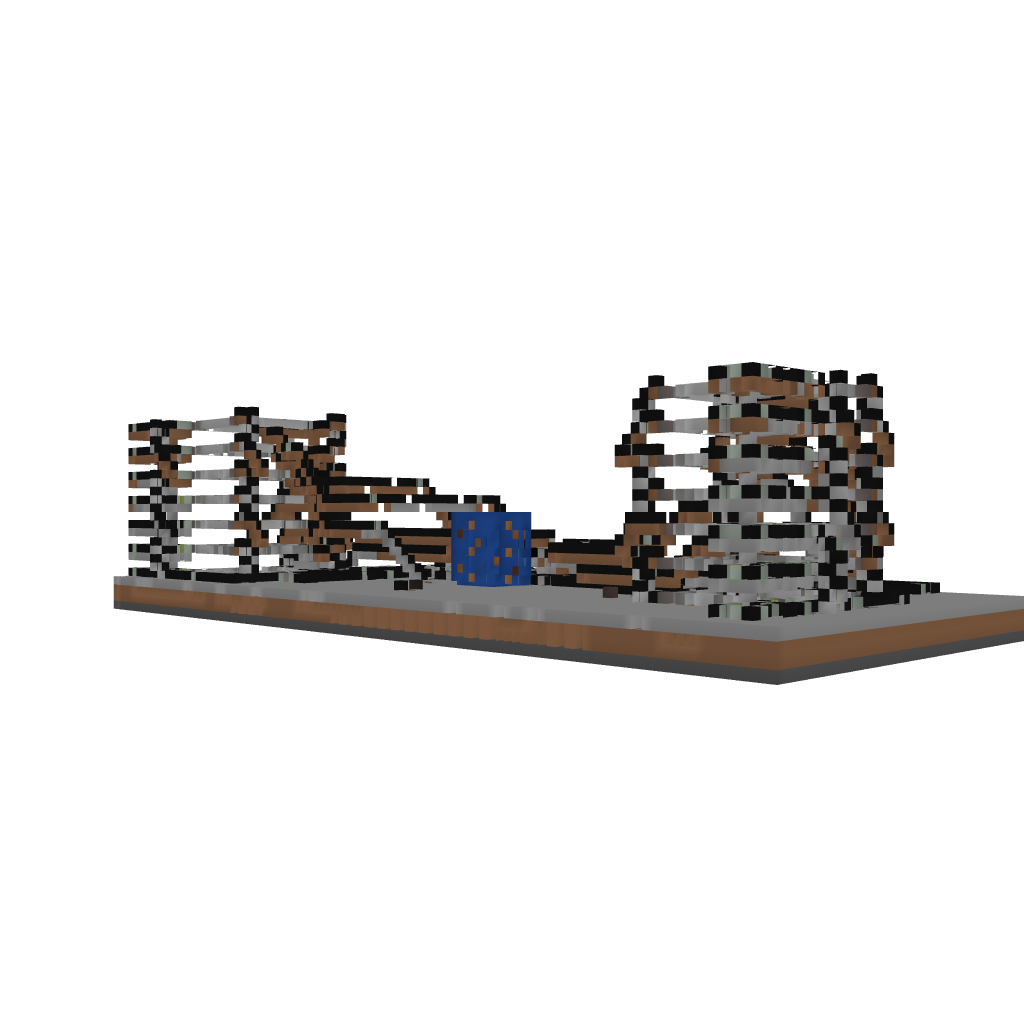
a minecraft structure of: Day Counter